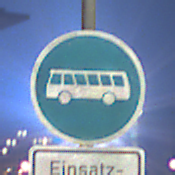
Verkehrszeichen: Busssonderstreifen
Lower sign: BesondereFahrzeugeUndTransportgueter3
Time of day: Night
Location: Outdoor (Urban)
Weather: PartlyCloudy
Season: NotSpecified
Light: Artificial